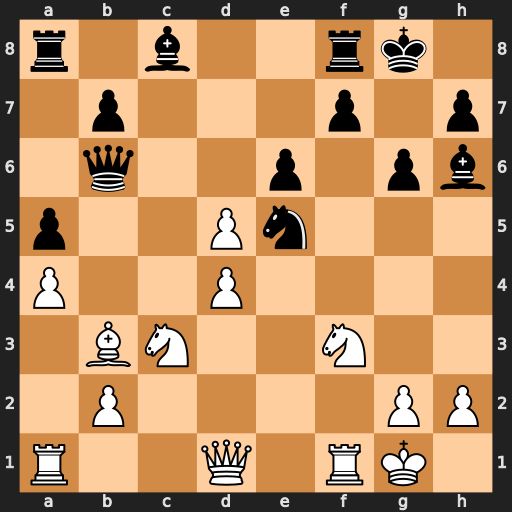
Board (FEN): r1b2rk1/1p3p1p/1q2p1pb/p2Pn3/P2P4/1BN2N2/1P4PP/R2Q1RK1
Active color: w
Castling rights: -
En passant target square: -
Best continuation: Nxe5 Be3+ Kh1